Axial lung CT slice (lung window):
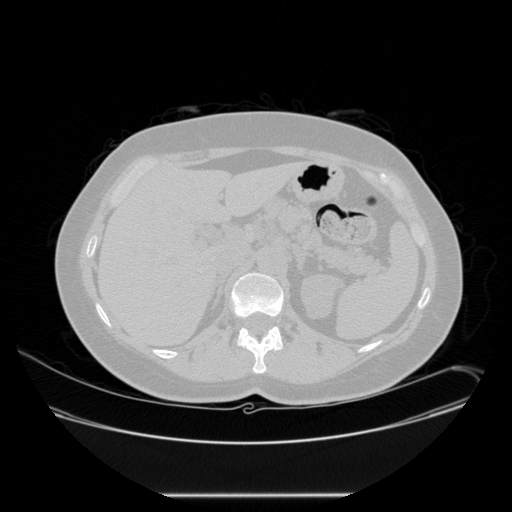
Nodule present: no